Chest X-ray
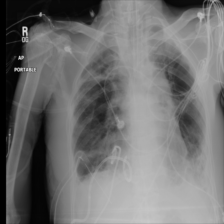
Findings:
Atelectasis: negative
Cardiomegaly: negative
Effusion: negative
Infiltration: positive
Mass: negative
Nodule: negative
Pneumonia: negative
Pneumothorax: negative
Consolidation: negative
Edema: negative
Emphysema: negative
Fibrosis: negative
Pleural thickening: negative
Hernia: negative